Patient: sex M, age 67
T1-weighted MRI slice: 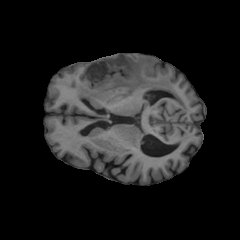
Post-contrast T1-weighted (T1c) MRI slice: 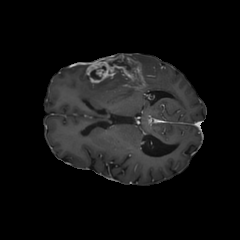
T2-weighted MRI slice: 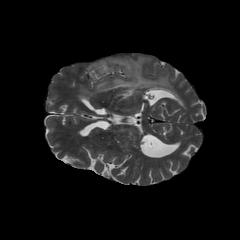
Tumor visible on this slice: yes
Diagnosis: Glioblastoma, IDH-wildtype
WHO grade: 4